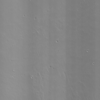
Label: not_dusty